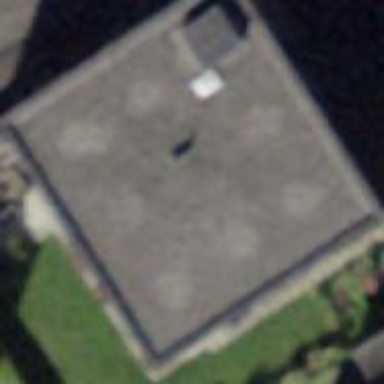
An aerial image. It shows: Simple and straightforward house.